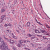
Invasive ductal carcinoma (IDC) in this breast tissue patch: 1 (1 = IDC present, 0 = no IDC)